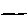
Label: line